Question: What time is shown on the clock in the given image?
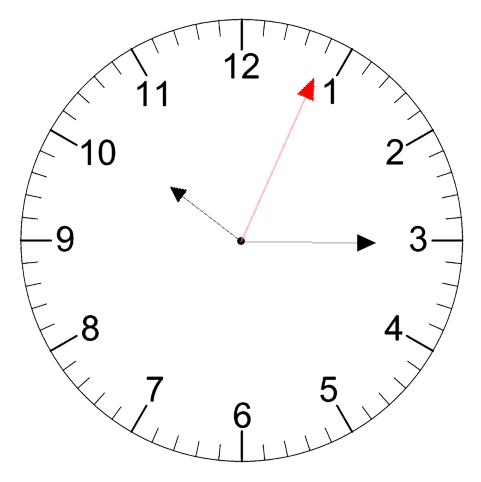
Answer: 10:15:04